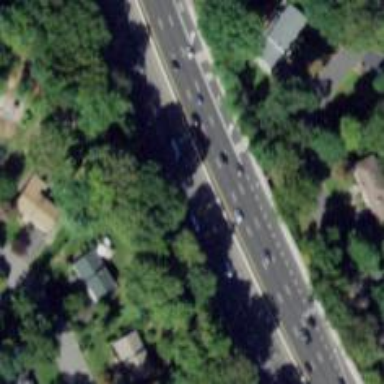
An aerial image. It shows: Asphalt trunk link road.